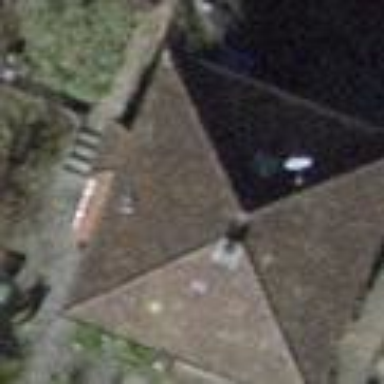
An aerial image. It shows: Detached building.